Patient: sex F, age 82
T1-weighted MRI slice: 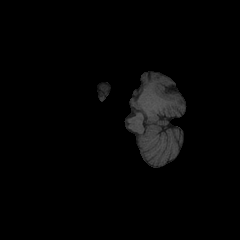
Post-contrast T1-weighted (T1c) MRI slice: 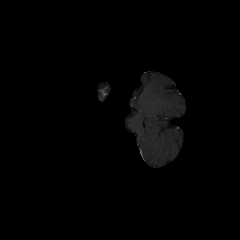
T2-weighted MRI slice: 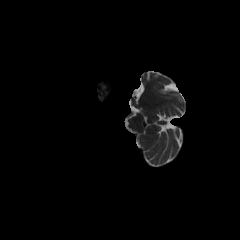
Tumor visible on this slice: no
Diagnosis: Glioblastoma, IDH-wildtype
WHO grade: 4